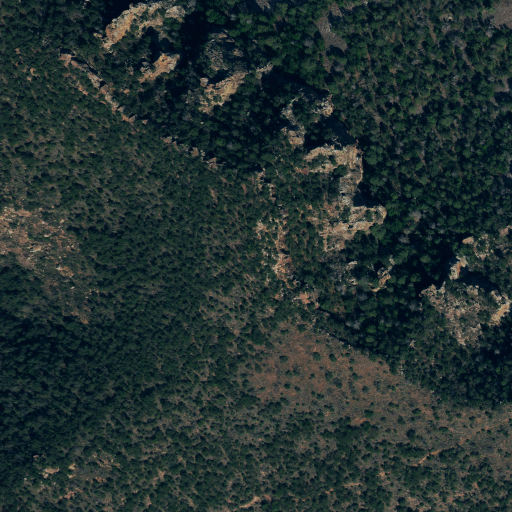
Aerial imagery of mountain in Texas named Townsend Point containing grassland and evergreen forest